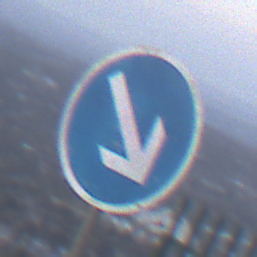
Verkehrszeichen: VorgeschriebeneVorbeifahrtRechts
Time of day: SunriseSunset
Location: Outdoor (Suburban)
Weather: Clear
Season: NotSpecified
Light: Natural